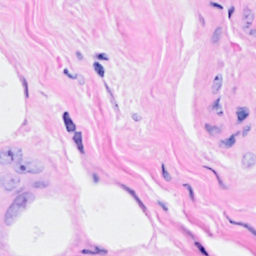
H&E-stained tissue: Breast